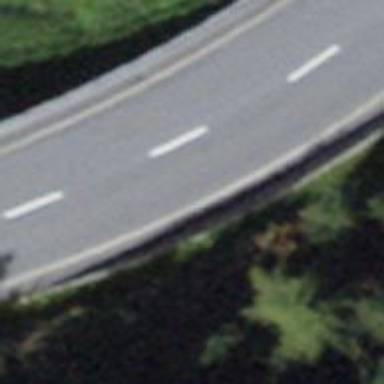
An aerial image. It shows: Secondary road with asphalt surface.